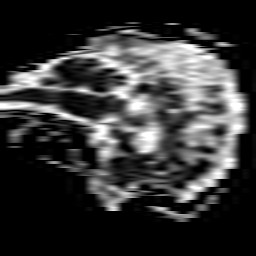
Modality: ADC
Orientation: sagittal
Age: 81
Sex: female
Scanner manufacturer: philips
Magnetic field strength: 1.5 T
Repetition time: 4.808 s
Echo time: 0.07764 s